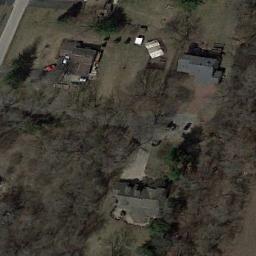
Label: sparse_residential